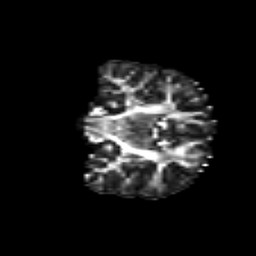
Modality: FA
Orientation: coronal
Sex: male
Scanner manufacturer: siemens
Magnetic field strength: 3 T
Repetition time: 5 s
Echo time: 0.071 s